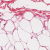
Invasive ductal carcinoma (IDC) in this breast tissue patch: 0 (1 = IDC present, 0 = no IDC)